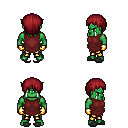
a pixel art fantasy rpg character, male body template, orc, green skin, maroon tunic, gold greaves, brunette plain hairstyle, gold gloves, gray slippers, four views (front, back, left, right), 2x2 character sprite sheet, small pixel art, hard edges, no anti-aliasing